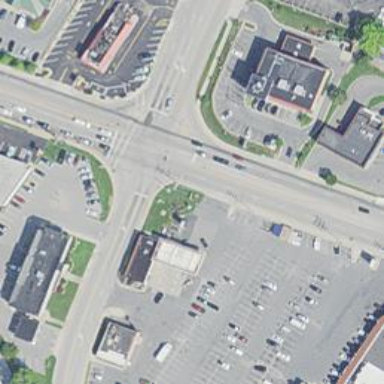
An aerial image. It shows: Tertiary road with asphalt surface and sidewalk on the left.